Question: Setting up an if/else function in a Javascript snippet:
'''
function compareStatus() {
if(valueTruebutton === statusRandomrapper) {
alert("Both status are true");
} else {
alert("Nah, those status are different");
}
}
'''
The two variables I use come from:
'''
var valueTruebutton = document.getElementById("truebutton").value;
'''
and
'''
var rapperA = {firstName:"A$AP Rocky", image:"test.jpg", clip:"test.com", status:"true", smallthumbnail: "test.png"};
'''
The true button comes from this line:
'''
<button id="truebutton" onclick="compareStatusTrueButton()" style="background-color: #4BCC92; border: none; font-size: 2em;" value="true">True</button>
'''
Full code for reference is <URL>. Basically I assign a value to 2 elements in the page and I try to compare the function.
I have tried to debug it by printing in the console both values:
'''
console.log("randomRapper.name:" + randomRapper.firstName + ", randomRapper.status: " + randomRapper.status + " valueTruebutton: " + valueTruebutton + " valueFalsebutton: " + valueFalsebutton )
'''
And even added 'typeof' to make sure the value has the same format. In the [ I clicked the 'false' button which has 'false' value assigned, and even if the Rapper has a 'status = false' it won't detect both values as the same value.
*Edit: live page to see the issue live <URL>
*2nd Edit: Added console.log typeof, all of them are 'string' <URL>
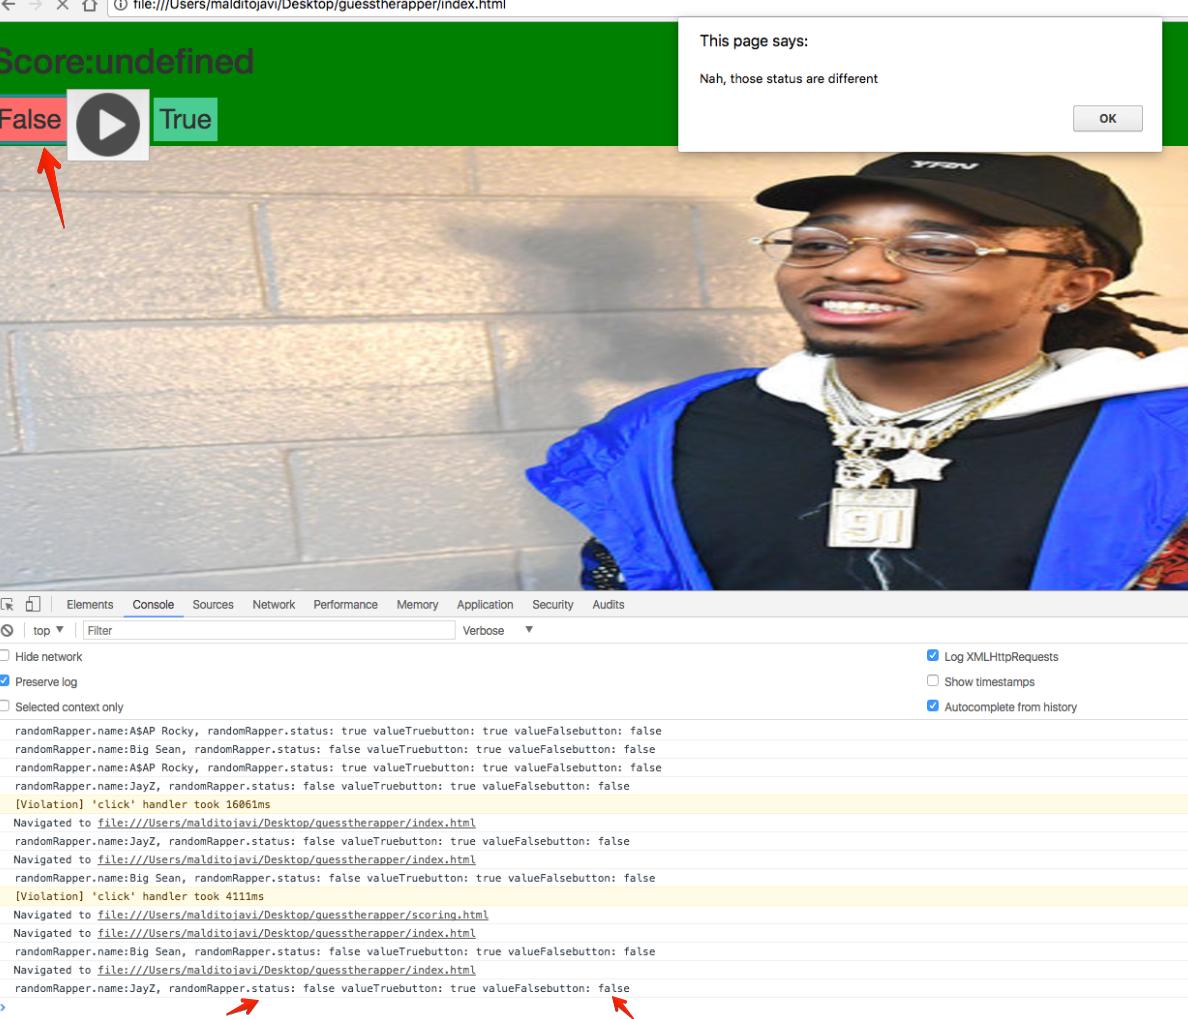
Answer: ## The Problem
In your code, you declare values:
'''
var statusRandomrapper = rappers[Math.floor(Math.random()*rappers.length)].status;
var randomRapper = rappers[Math.floor(Math.random()*rappers.length)];
'''
'statusRandomrapper' is the status of a random rapper, and 'randomRapper' is an object containing .
So, when you go to check the value, you're checking against a different rapper.
## The Solution
What you need to do instead is this:
'''
var randomRapper = rappers[Math.floor(Math.random()*rappers.length)];
var statusRandomrapper = randomRapper.status;
'''
This code only makes one rapper ('randomRapper'), and then sets 'statusRandomrapper' to be the 'status' field of that object.